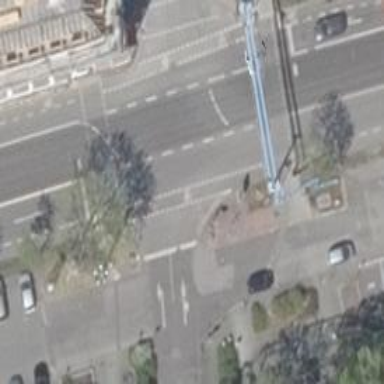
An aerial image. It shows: Road with traffic signals at crossing.